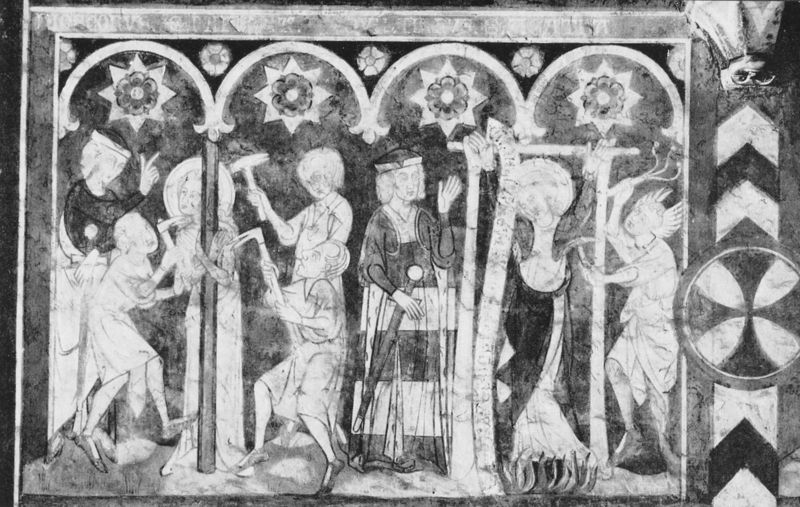
Titel: Kloster Wienhausen (Zisterzienserkloster)
Standort: Wienhausen (EU - D - Nds)
Schlagwörter: mann, weiß, menschen, frau, männer, schwarz, säulen, blüten, muster, rahmen, stein, kirche, boden, pflanzen, arbeit, engel, relief, bogen, arbeiten, figuren, rundbogen, könig, ornamente, unscharf, foto, fotografie, bögen, gerät, schwarz weiss, sterne, schwert, peitsche, schlange, intarsien, buchseite, heiligenschein, werkzeug, hammer, mittelalter, mönch, heiliger, heilige, märtyrer, fresko, schwatz, martyrium, folter, marter, bildgeschichte, harken, mittellater